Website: bh-photo
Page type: payment
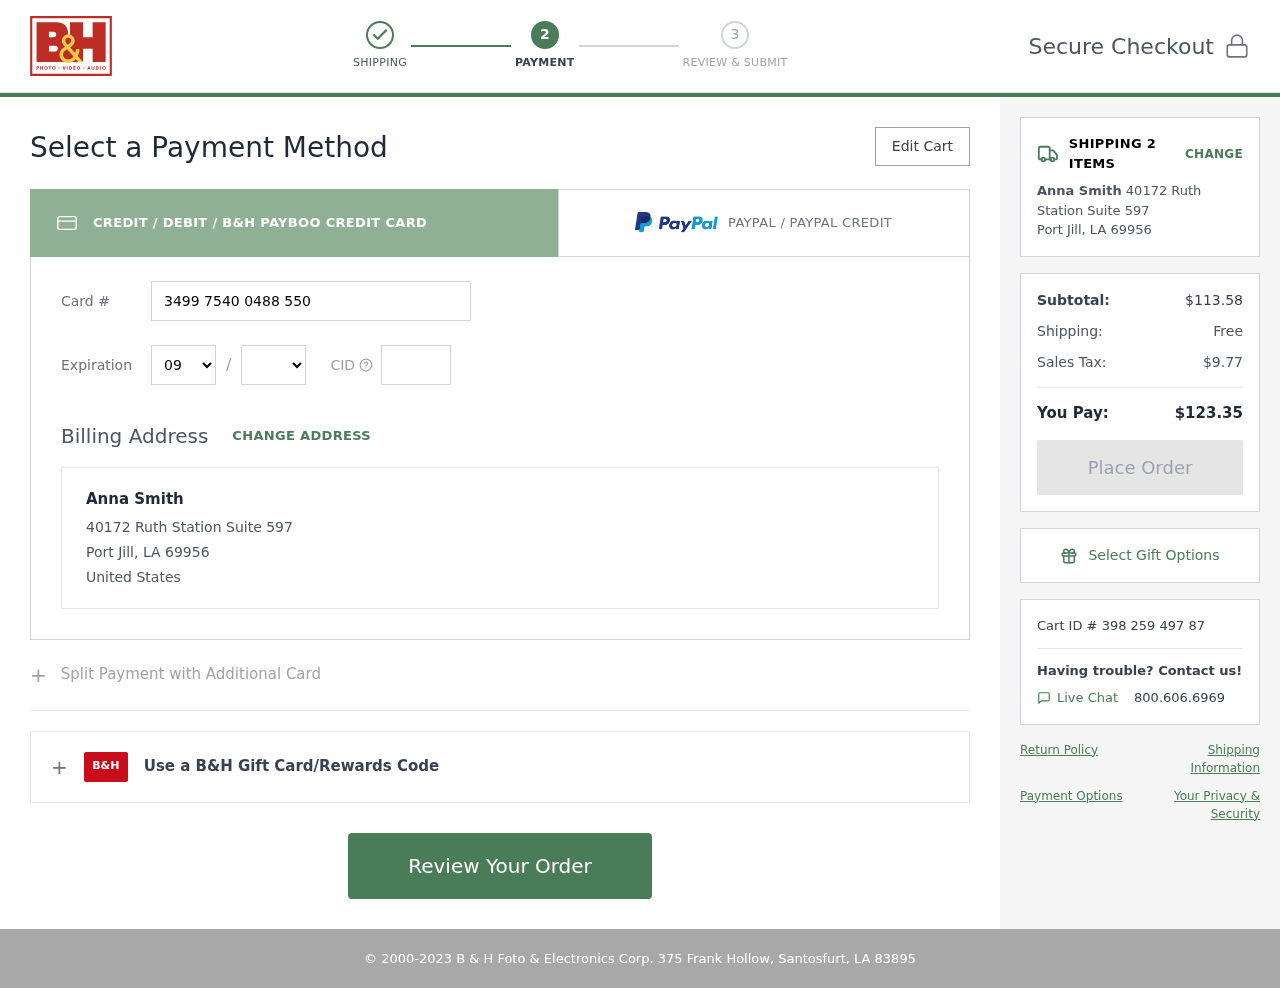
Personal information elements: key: PII_CARD_CVV
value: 7597
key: PII_CARD_EXPIRY_MONTH
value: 09
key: PII_CARD_EXPIRY_YEAR
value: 30
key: PII_CARD_NUMBER
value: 3499 7540 0488 550
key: PII_CITY_STATE_ZIP
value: Port Jill, LA 69956
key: PII_COUNTRY
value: United States
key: PII_FULLNAME
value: Anna Smith
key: PII_STREET
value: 40172 Ruth Station Suite 597
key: PII_FULLNAME2
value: Anna Smith
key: PII_STREET2
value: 40172 Ruth Station Suite 597
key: PII_CITY_STATE_ZIP2
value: Port Jill, LA 69956
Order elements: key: ORDER_NUM_ITEMS
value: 2
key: ORDER_SUBTOTAL
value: $113.58
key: ORDER_SHIPPING_COST
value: Free
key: ORDER_TAX
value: $9.77
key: ORDER_TOTAL
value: $123.35
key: ORDER_ID
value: Cart ID # 398 259 497 87